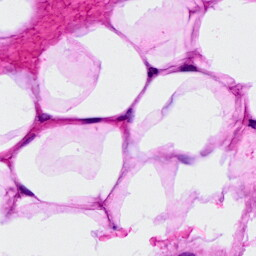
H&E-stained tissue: Breast